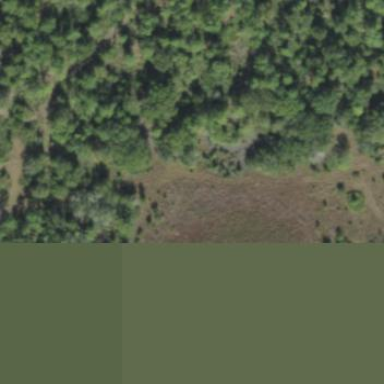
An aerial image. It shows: Mixed leaf woodland.